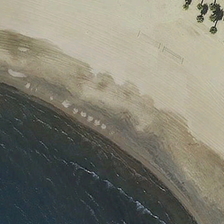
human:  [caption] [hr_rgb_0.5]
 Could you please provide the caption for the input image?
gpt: some trees are planted on the beach .

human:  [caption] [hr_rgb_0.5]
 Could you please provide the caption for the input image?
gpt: there is a vast beach in front of the vast ocean .

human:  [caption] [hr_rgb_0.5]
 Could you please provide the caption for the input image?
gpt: there is a vast beach in front of the vast ocean .

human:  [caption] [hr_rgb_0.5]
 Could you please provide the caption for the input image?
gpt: some trees are planted on the beach .

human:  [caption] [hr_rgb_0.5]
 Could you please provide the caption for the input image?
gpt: there is a vast beach in front of the vast ocean .